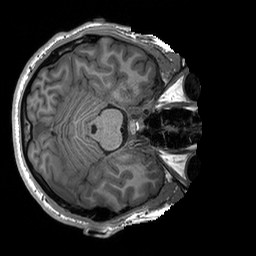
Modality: T1w
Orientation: axial
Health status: healthy
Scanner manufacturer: siemens
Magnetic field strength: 3 T
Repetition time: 2.3 s
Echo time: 0.00207 s